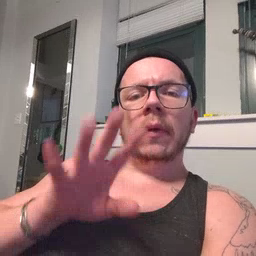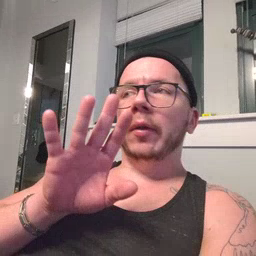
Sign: finger